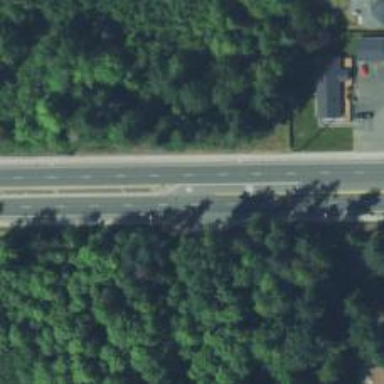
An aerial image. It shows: Secondary link road.